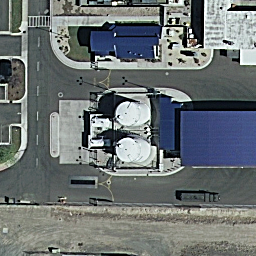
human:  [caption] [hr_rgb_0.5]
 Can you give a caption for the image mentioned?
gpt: Two small storage tanks next to each other are on the ground .

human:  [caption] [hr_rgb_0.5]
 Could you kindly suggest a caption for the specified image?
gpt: There are two small storage tanks next to each other with some buildings beside .

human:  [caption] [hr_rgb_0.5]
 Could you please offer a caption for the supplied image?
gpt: There are two small storage tanks next to each other on the ground .

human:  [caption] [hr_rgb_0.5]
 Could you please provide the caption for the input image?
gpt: Two small storage tanks are arranged neatly on the ground with some buildings beside .

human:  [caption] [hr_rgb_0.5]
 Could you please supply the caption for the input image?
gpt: Two small storage tanks are on the ground with some buildings beside .